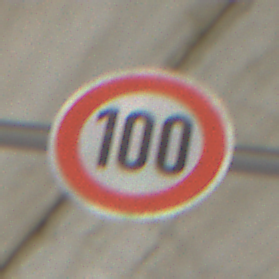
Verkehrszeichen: Geschwindigkeit100
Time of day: MorningAfternoon
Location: Roofed (Suburban)
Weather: PartlyCloudy
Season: Winter
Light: Natural